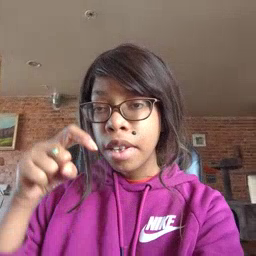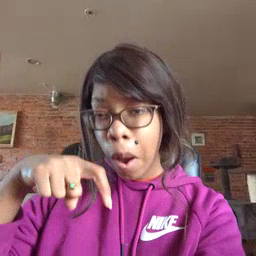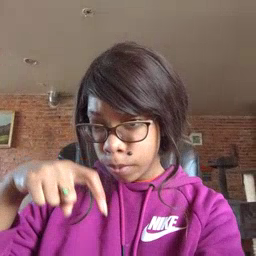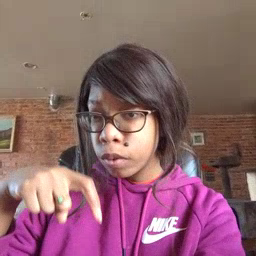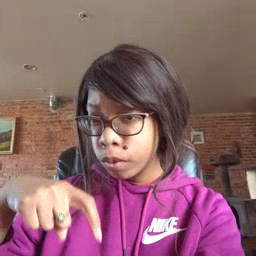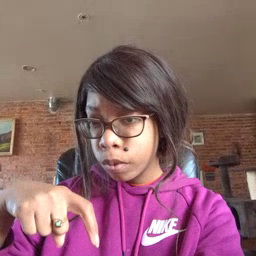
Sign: time